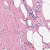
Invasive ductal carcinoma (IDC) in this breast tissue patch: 0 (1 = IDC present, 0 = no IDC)